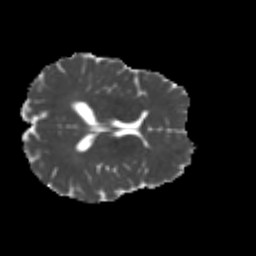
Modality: MD
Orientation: axial
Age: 26
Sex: female
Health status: healthy
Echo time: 0.074 s